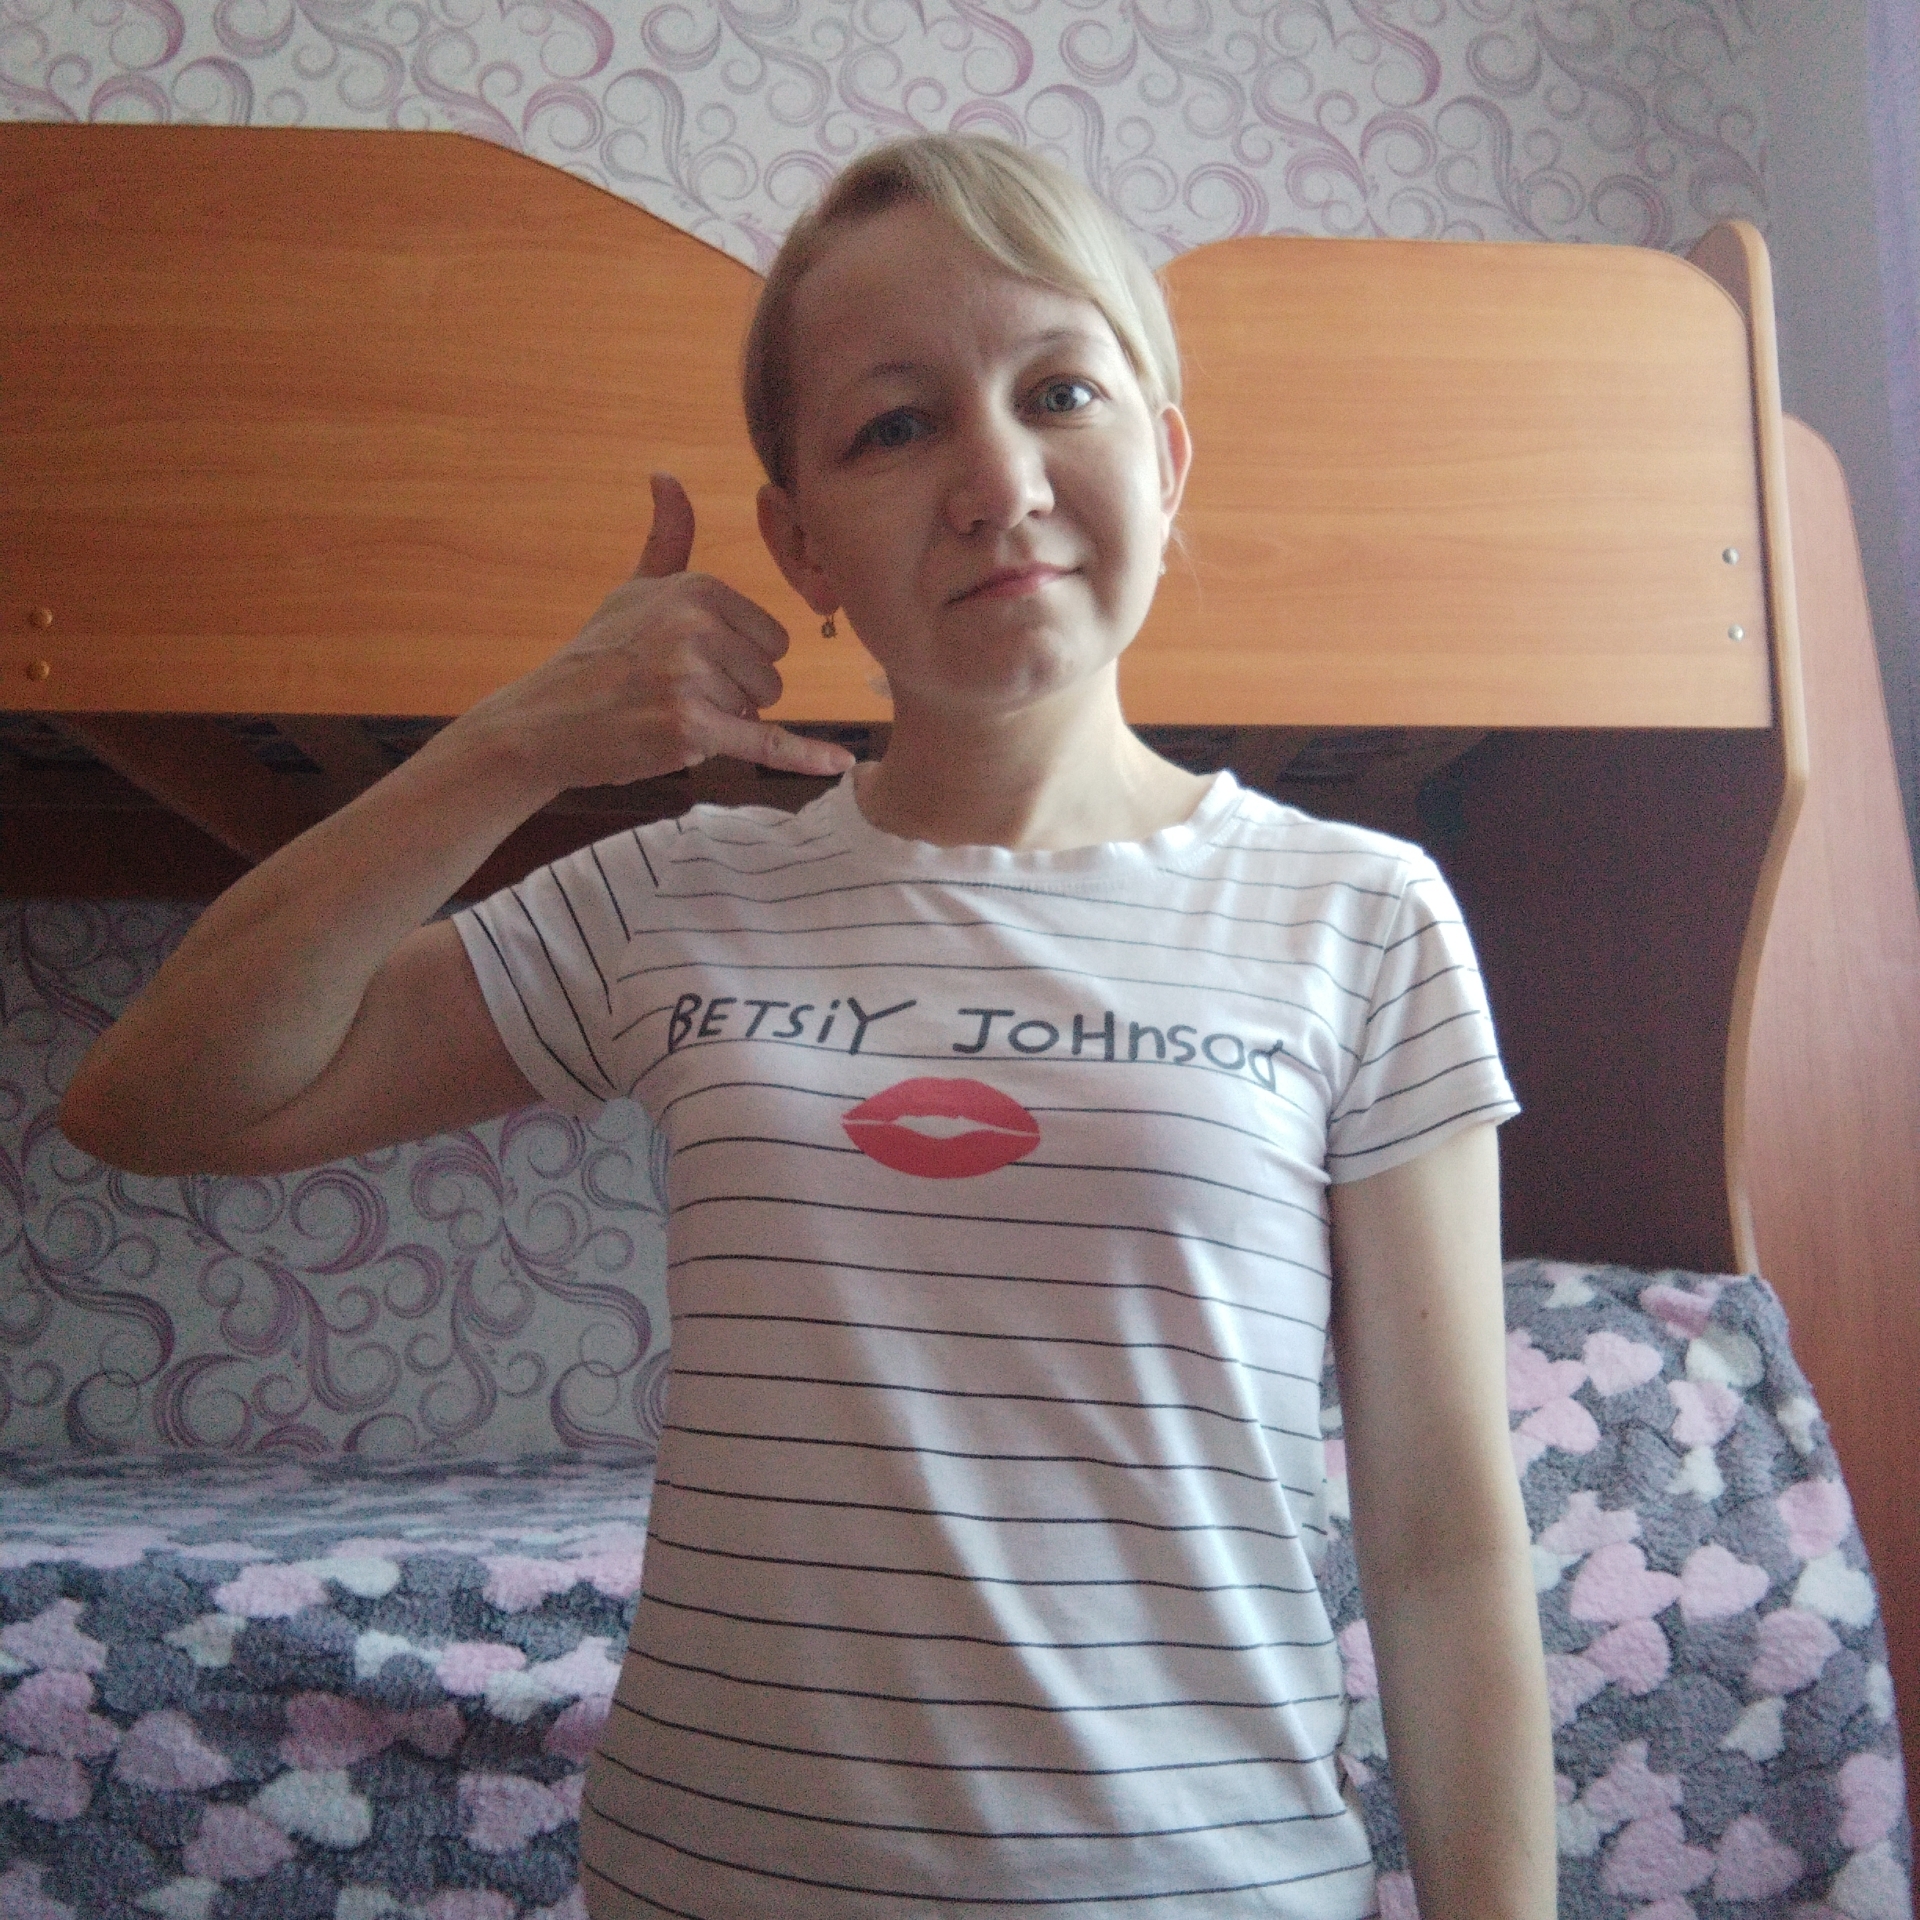
Label: noise